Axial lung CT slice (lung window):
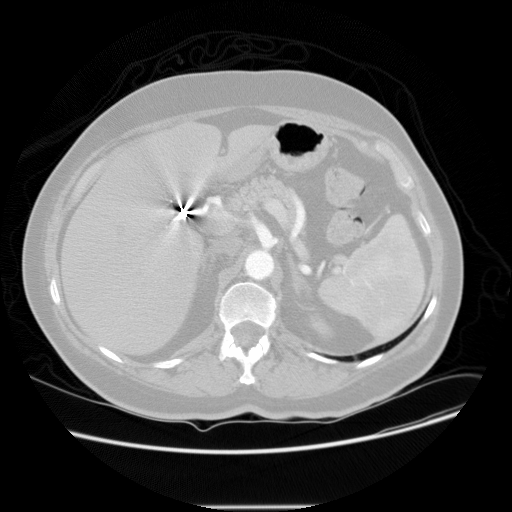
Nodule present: no